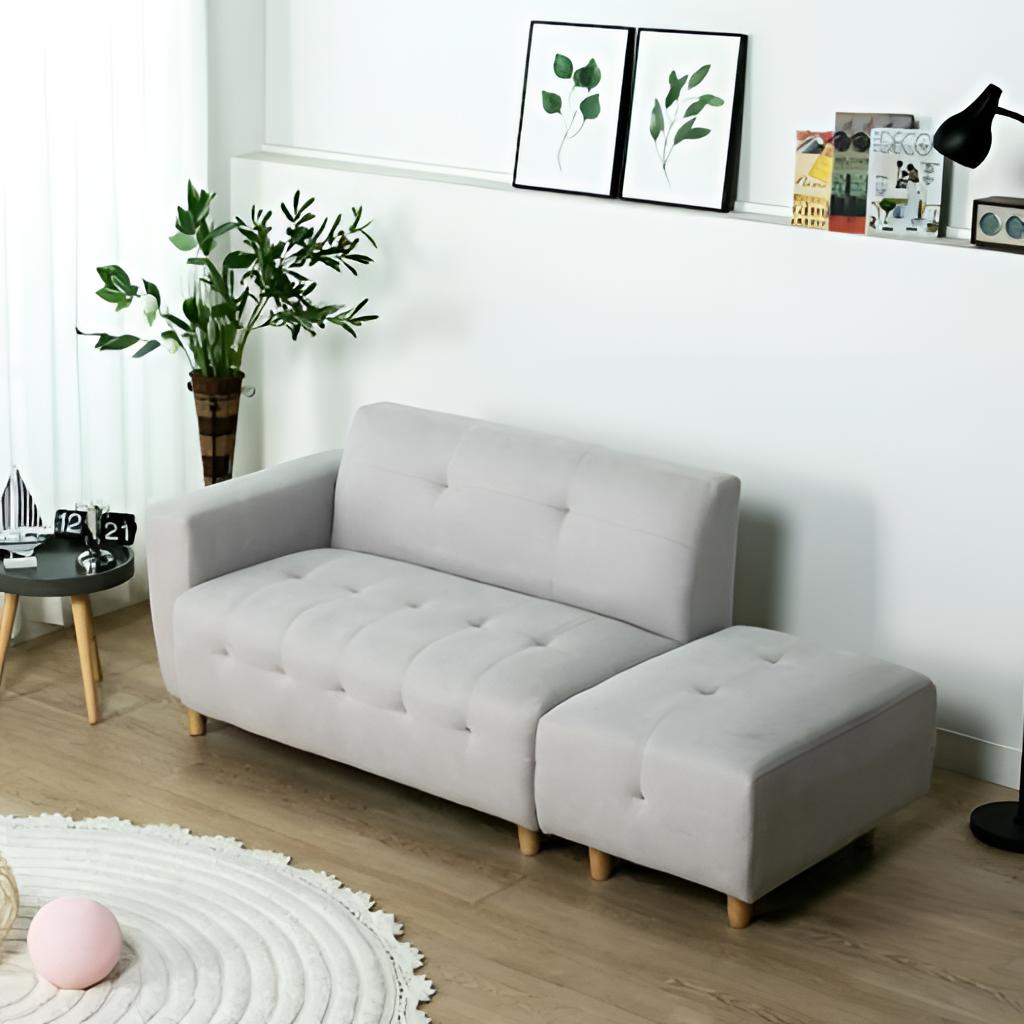
gray fabric sofa, living room, wood flooring, with plank pattern, paint wallpaper, with solid pattern, contemporary